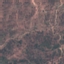
Land use / land cover: HerbaceousVegetation